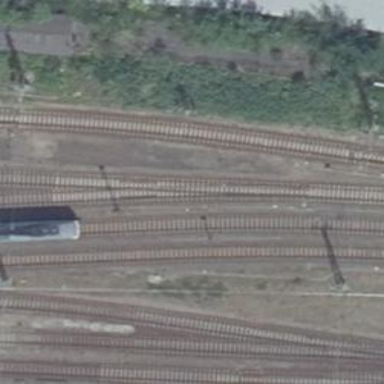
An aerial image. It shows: Railway signal.